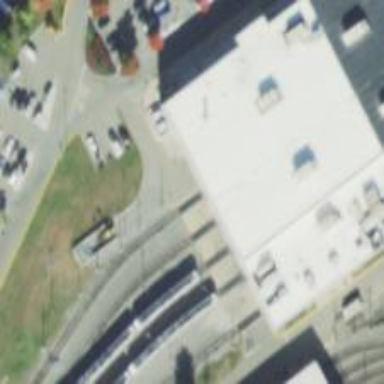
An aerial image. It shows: Light rail tunnel passing through building passage in service yard. The railway is electrified with contact line.